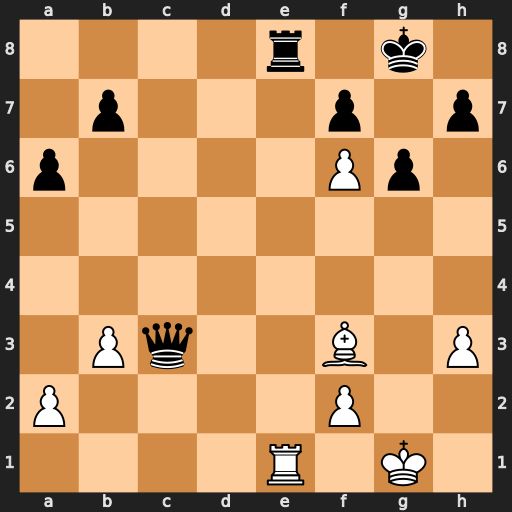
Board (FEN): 4r1k1/1p3p1p/p4Pp1/8/8/1Pq2B1P/P4P2/4R1K1
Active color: w
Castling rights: -
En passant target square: -
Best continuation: Rxe8#